Breast ultrasound image
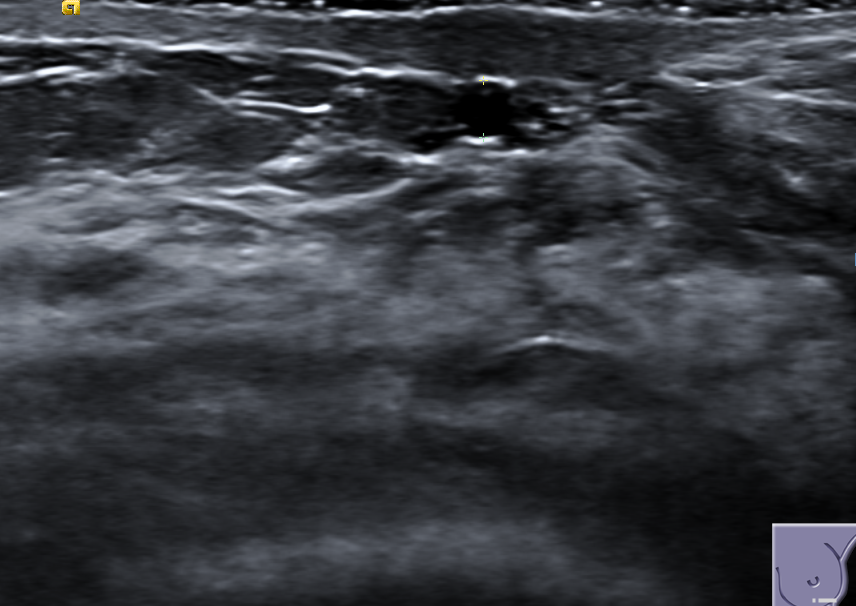
Diagnosis: benign